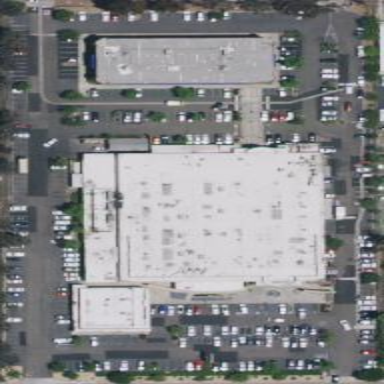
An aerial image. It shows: Retail area.